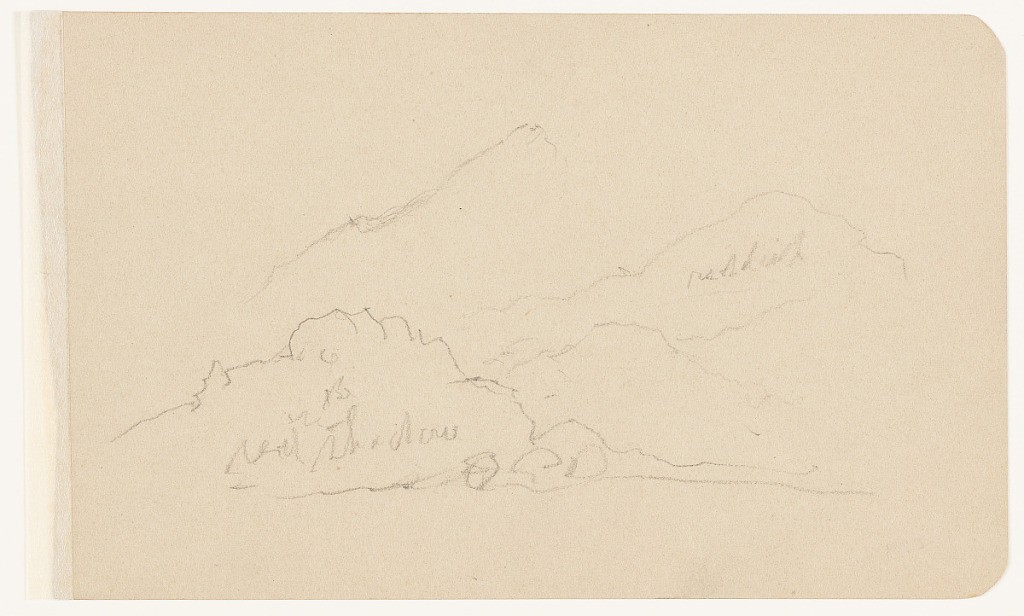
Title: Mountain Landscape, Mexico
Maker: Frederic Edwin Church, American, 1826–1900
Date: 1892–93
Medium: Graphite on beige wove paper
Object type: drawing
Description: Landscape sketch showing a loosely rendered view of mountains in Mexico. In the middle distance at center left, an extremely rugged and serrated prominence is visible. Behind it, multiple sharp and rugged mountains overlap in the background. A tall, triangular peak is incompletely outlined at upper center.